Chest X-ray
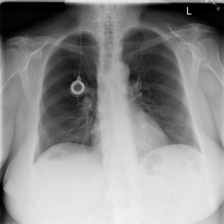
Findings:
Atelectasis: negative
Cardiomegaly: negative
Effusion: negative
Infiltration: negative
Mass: negative
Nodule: negative
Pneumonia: negative
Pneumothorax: negative
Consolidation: negative
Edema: negative
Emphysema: negative
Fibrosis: negative
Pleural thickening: negative
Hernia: negative